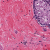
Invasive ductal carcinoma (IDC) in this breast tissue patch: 0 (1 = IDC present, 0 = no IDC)